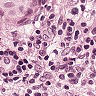
Metastatic tissue present: yes